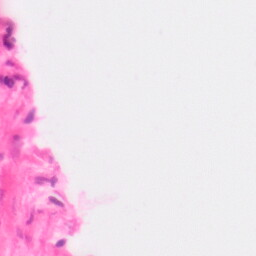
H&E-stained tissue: Colon